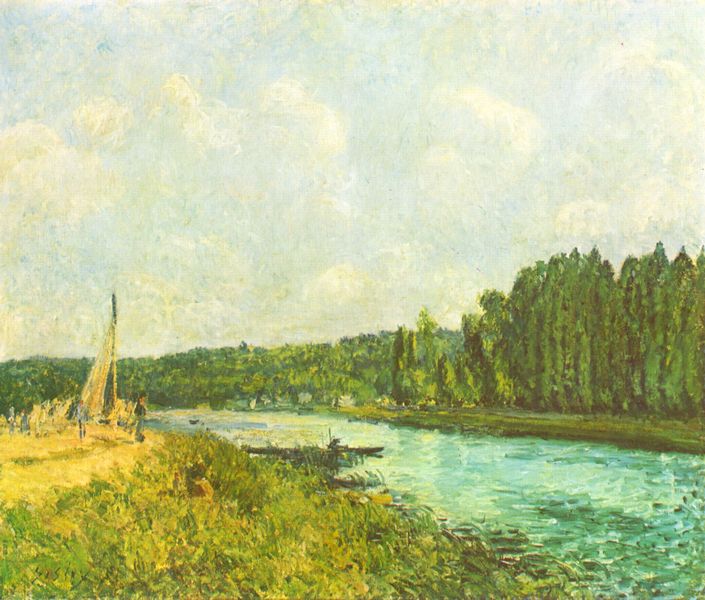
Titel: Die Ufer der Oise
Künstler: Alfred Sisley
Standort: Washington (District of Columbia)
Institution: National Gallery of Art
Schlagwörter: baum, berg, blau, gemälde, himmel, mann, schatten, wasser, weiß, wolken, aquarell, bäume, fluss, gelb, grün, impressionismus, landschaft, menschen, ufer, frankreich, frau, hell, hut, licht, türkis, ölbild, gras, weg, wiese, wolke, malerei, mensch, spiegel, öl, deich, feld, halme, horizont, hügel, natur, pappeln, schilf, spiegelung, wind, gewässer, kanal, sonne, wiesen, gold, realismus, kind, personen, wald, boot, stillleben, zypressen, küste, schiff, segel, segelboot, sommer, wellen, divisionismus, pointilismus, segelschiff, abhang, acker, getreide, warm, berge, hellgrün, tag, landschaftsmalerei, moment, seine, strömung, ölgemälde, steg, frack, monet, ruderboot, manet, still, schimmer, fuss, geld, flusslandschaft, acryl, laubbaum, ölmalerei, blaugrün, floss, wäldchen, kühl, sisley, spaziergänger, gelbgrün, paysage, gemölde, aufnahme, wasserspiegel, landstrich, zelt, winken, loire, flussufer, gouache, pointilissmus, impressionniste, türlis, ile de france, plain air, renoir, sonne warm